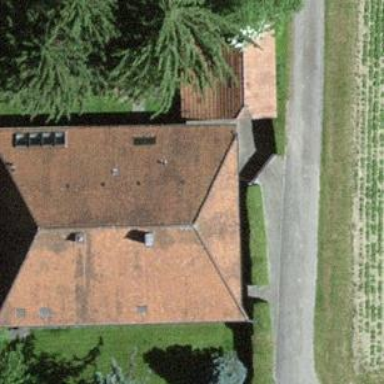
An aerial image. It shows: Farm building.